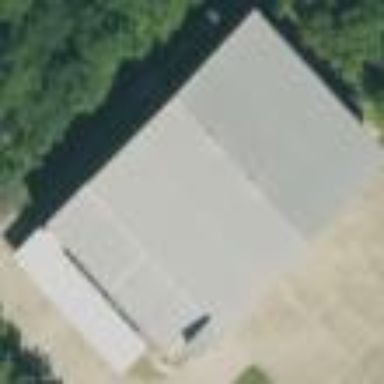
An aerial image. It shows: Hangar located at airport.